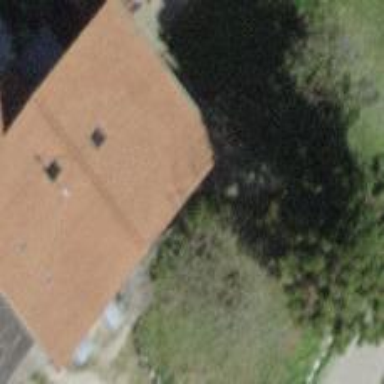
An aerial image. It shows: Farm building.